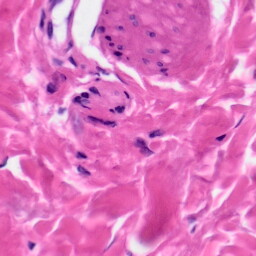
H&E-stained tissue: Skin